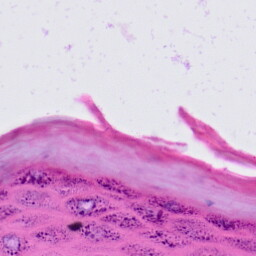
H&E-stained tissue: Skin